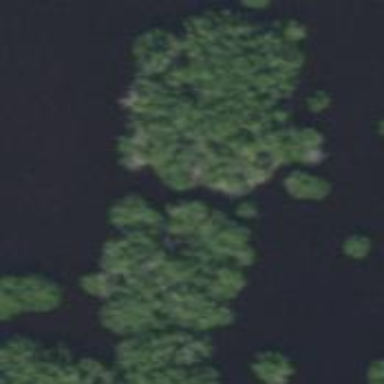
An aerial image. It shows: Mangrove wetland featuring Mangrove Swamp plant community.